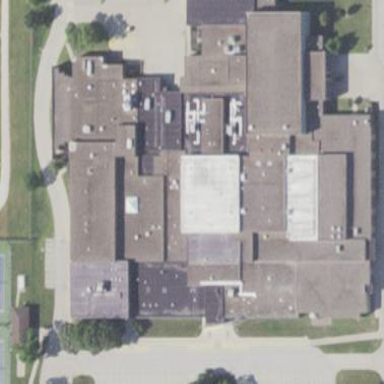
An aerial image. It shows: School building.